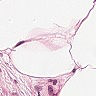
Metastatic tissue present: no